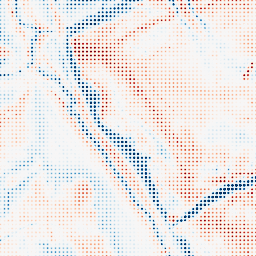
Category: trend_removal
Decomposition family: local_polynomial
Decomposition parameters: window_size: 31
degree: 2
Upsampling method: sinc_blackman
Upsampling parameters: scale: 8
kernel_size: 4
Upsampling scale: 8